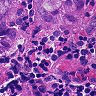
Metastatic tissue present: yes